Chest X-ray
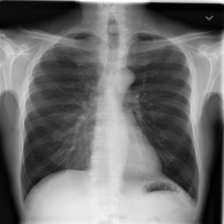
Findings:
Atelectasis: negative
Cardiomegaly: negative
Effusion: negative
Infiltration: negative
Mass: negative
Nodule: negative
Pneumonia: negative
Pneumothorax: negative
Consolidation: negative
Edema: negative
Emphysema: negative
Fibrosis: negative
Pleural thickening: negative
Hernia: negative